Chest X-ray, AP view. Patient: 46 years old, sex M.
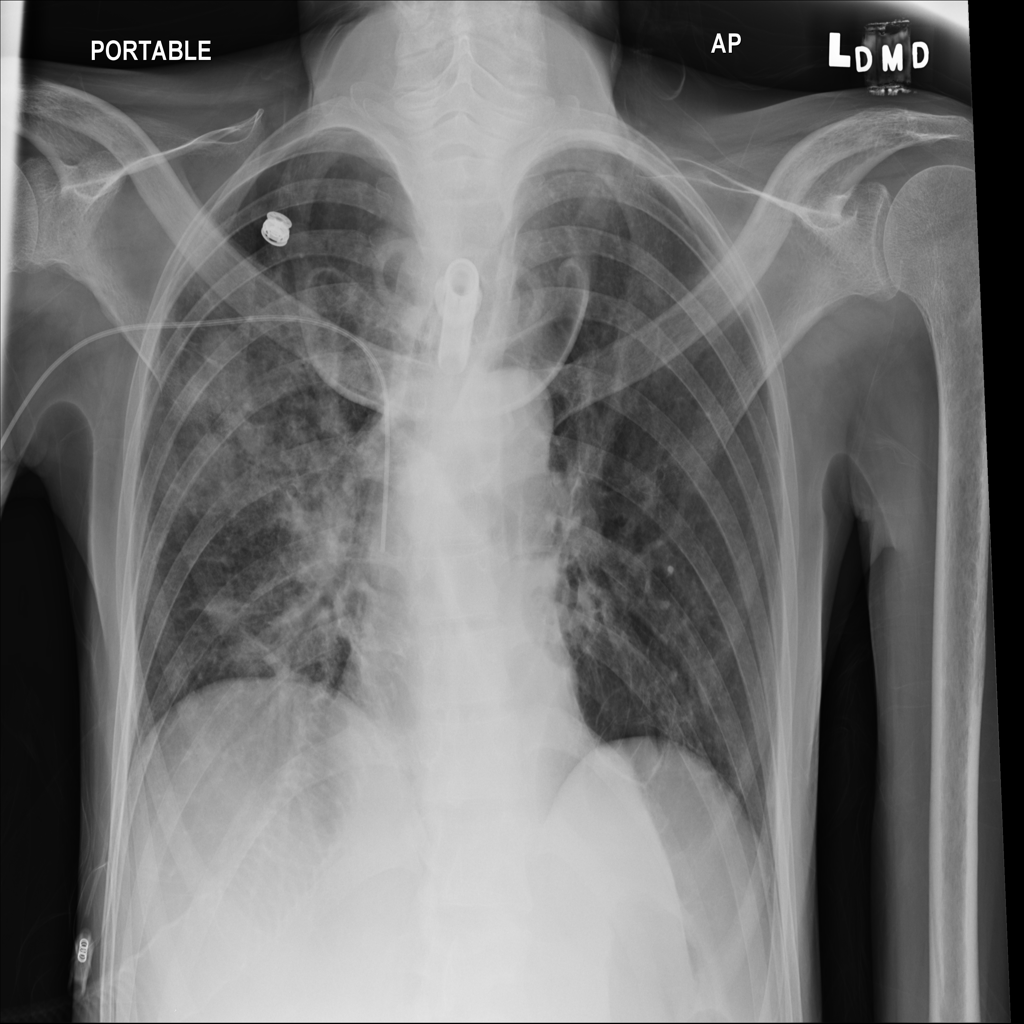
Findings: Edema, Infiltration